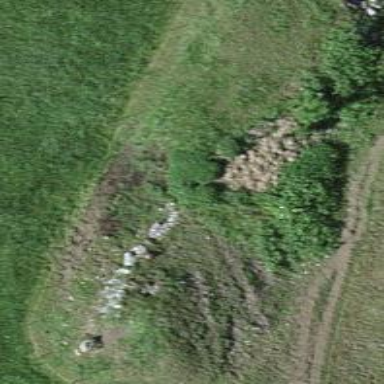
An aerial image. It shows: Wall made of dry stone.